Question: I'm currently using a drop in UI to complete a payment transaction flow. I'm able to successfully save a payment nonce to the braintree server associated with my customer id with their Drop-In UI.
What I'd like to do, is instead of showing the Drop in UI shown below, instead return the default payment of my customer and show it as a 'UITableViewCell'. The 'UITableViewCell' would look the one in Braintree's Drop-in UI.
Is this possible?

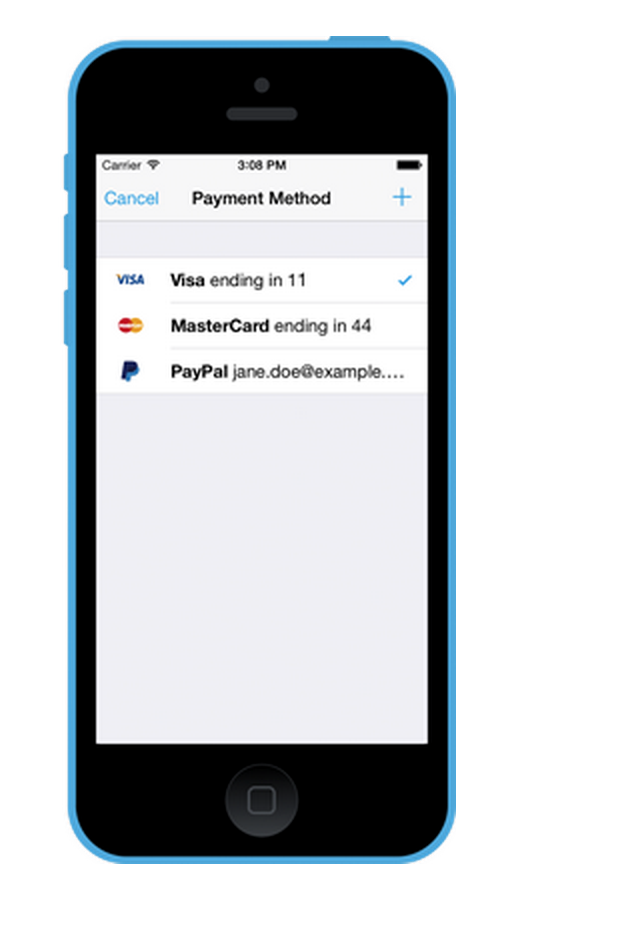
Answer: Yes, it's certainly possible. There are a couple things you'll need to do:
### Fetch customer payment methods
To get the saved payment methods for your customer, you can use <URL>.
The first method in the list is your customer's default payment method.
### Display the payment method(s)
You can <URL>, if you like. This isn't a 'UITableViewCell' per se, but it's close to what you want, and has a simple API. This is the code used to display the selected payment method in the main Braintree drop-in UI.
Or if you actually do require a UITableViewCell exactly like in your screenshot in the question, take a look at the 'Braintree/Drop-In' <URL>. The logic in here is pretty straightforward. This is the code used in the Braintree drop-in payment method selection UI.
Perhaps it would be worth us moving this code to 'Braintree/UI' so it's more standalone and reusable.
Hope this helps.